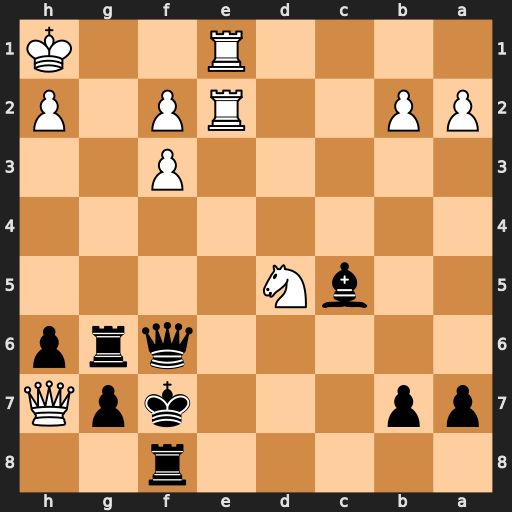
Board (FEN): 5r2/pp3kpQ/5qrp/2bN4/8/5P2/PP2RP1P/4R2K
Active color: b
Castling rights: -
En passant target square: -
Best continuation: Qxf3#